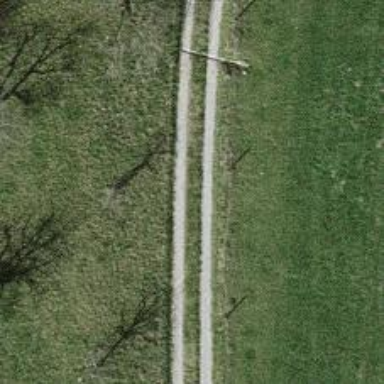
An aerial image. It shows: Track with grade 2 tracktype.